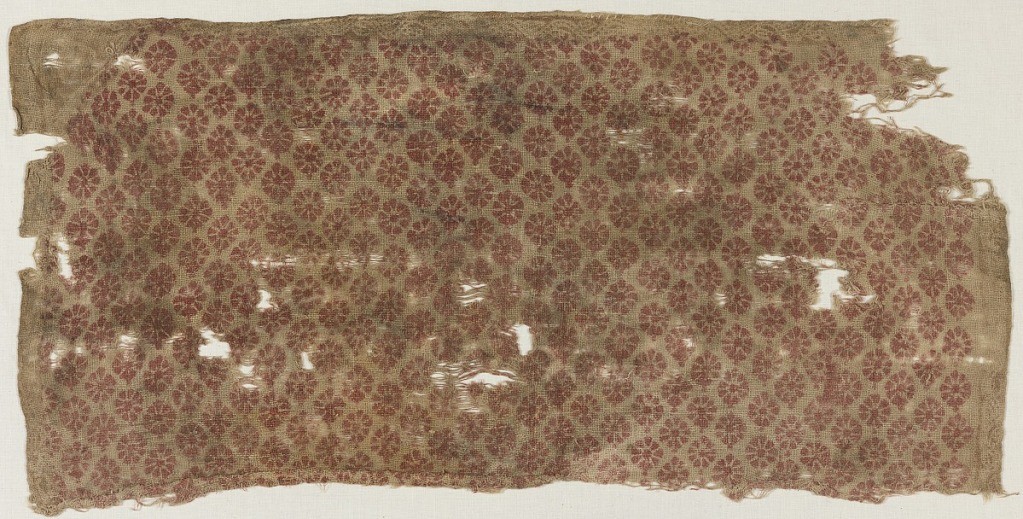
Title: Fragment
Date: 14th–15th century
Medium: cotton Technique: printed on plain weave
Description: Natural coarse plain cloth ground with all-over print of small rosettes in red.